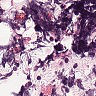
Metastatic tissue present: no